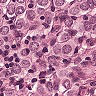
Metastatic tissue present: yes